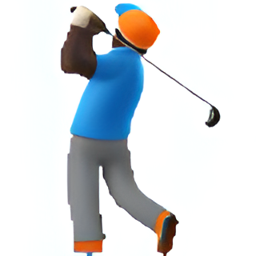
Name: man golfing type 6
Emoji: 🏌🏿‍♂️
Group: People & Body
Sub-group: person-sport